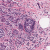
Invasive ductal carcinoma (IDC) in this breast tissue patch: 1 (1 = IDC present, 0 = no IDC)